Question: I am implementing a dashboard plus action bar UI, like in the Twitter app:

Each button on the dashboard takes the user to a different activity. A few of these activities are more important than the others, and I could imagine the user switching between them via the dashboard reasonably often.
I feel like I have two options:
1. Keep an activity cycle going using intent flags, so that when the user goes back to the dashboard it just pushes the dashboard activity to the top of the stack. Then when the user returns to another activity, it pushes that one to the top of the stack. No activity would be destroyed until the OS does it to gain back memory, which would be fine.
2. Let the activities be destroyed when the user goes back to the dashboard, then recreated later.
Which option is better in terms of performance and best practices? I like option 1 but am not sure if I'm abusing the purpose of those intent flags. And if I do go with option 1, should I also override what the back button does so that 'finish()' isn't called?
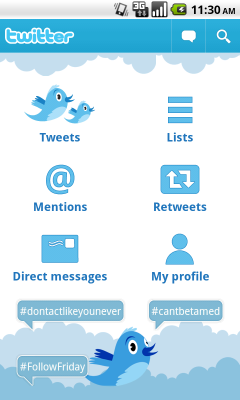
Answer: Personally I like the first option better. This way, you would easily remember the state of the other activities when the user returns to them.
For example, if in a child activity the user scrolls some list, then goes back to the dashboard, and then returns back to the child activity, the scroll position will be where he left it off.
Regarding memory, I don't think it's an issue. Let's take a tab component for example (which is a parallel navigation controller to your dashboard). With a tab control, all the child activities (the tab activities) are never destroyed as well.
If memory does become an issue, I would combine your two ideas. For the less important activities I would implement approach 2 (destroy them on back), and for the more important activities (where state is important for the user for example), I would implement approach 1.